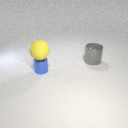
small blue metal cylinder below large yellow rubber sphere